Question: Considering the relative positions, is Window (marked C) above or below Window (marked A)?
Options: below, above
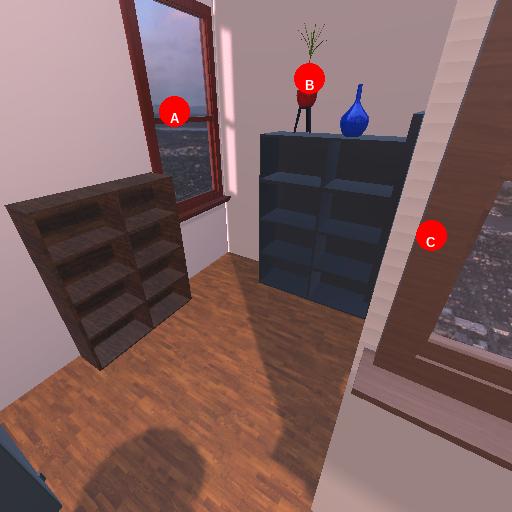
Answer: below